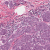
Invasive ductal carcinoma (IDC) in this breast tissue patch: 0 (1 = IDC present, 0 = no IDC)